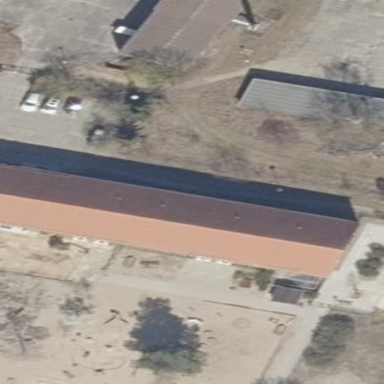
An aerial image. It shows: Kindergarten building with gabled roof.